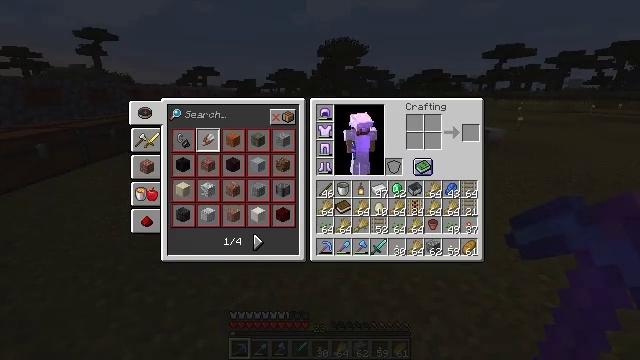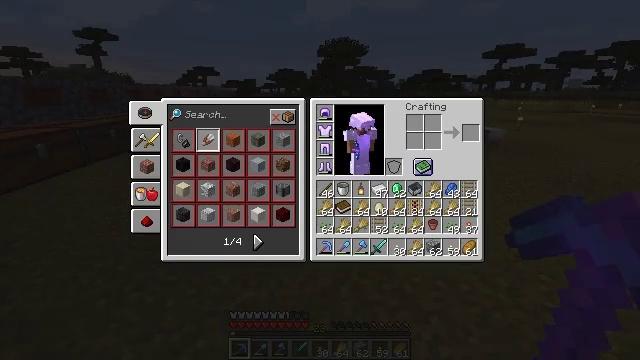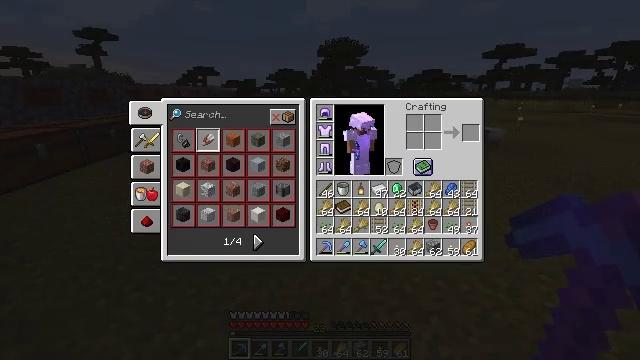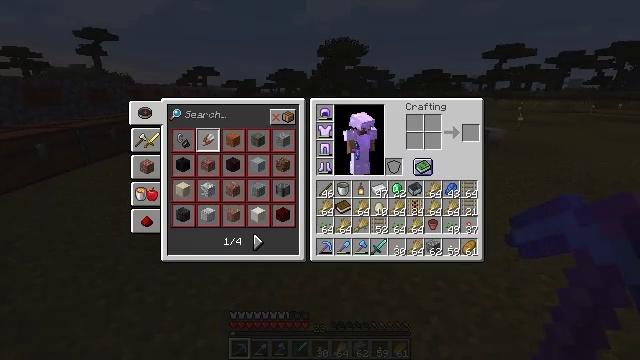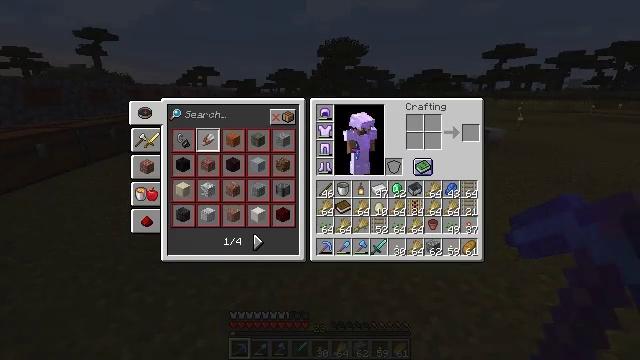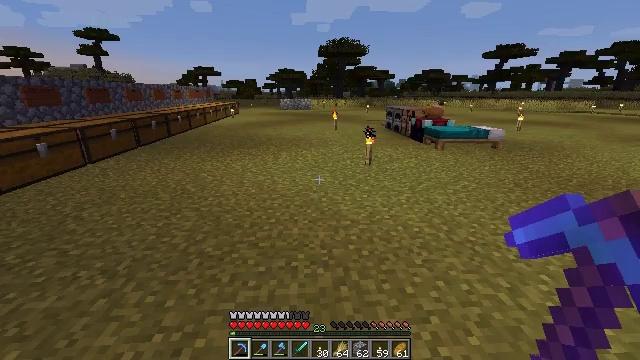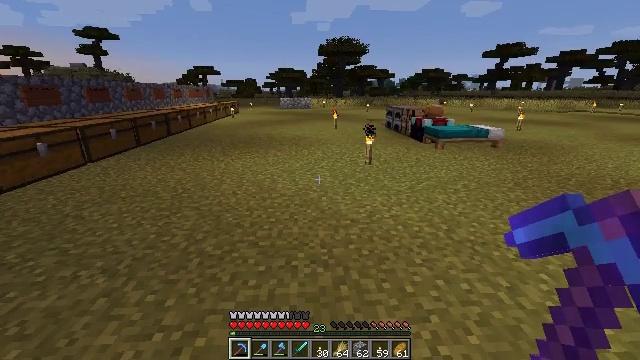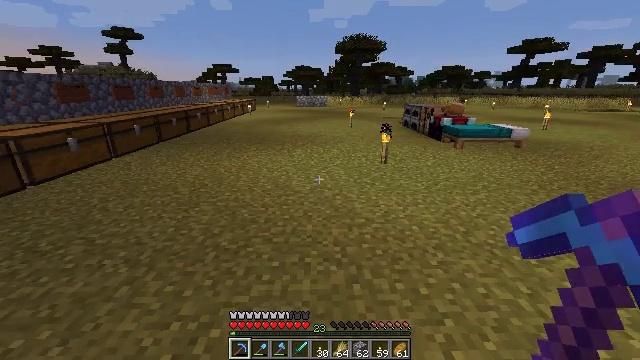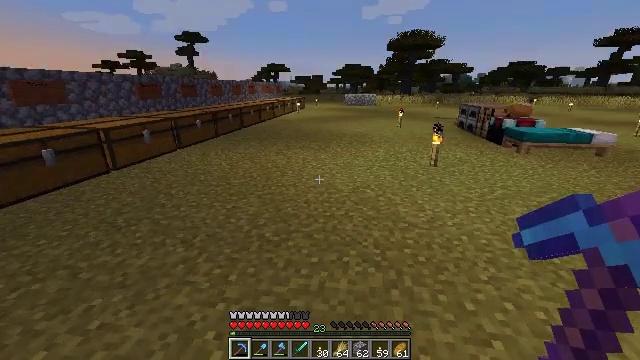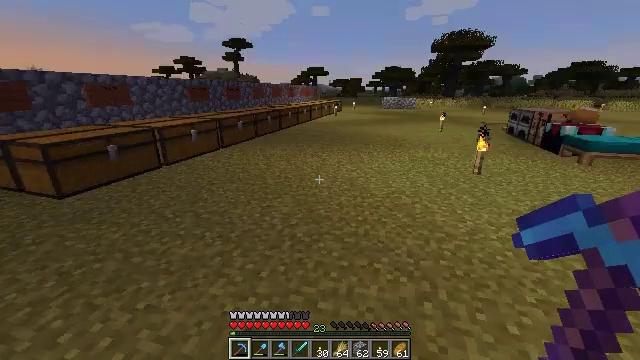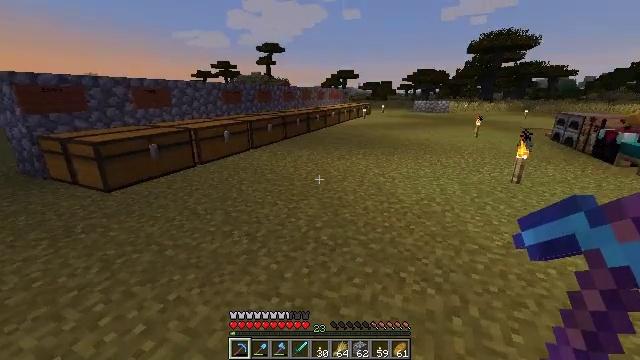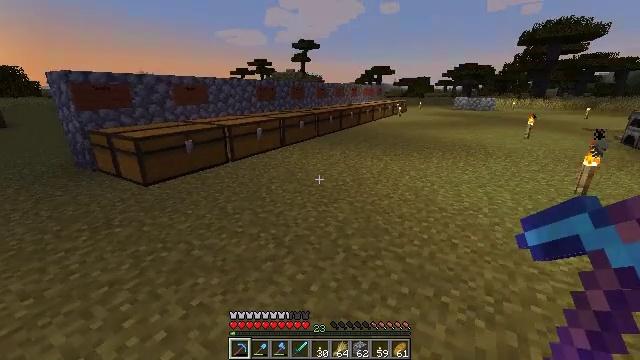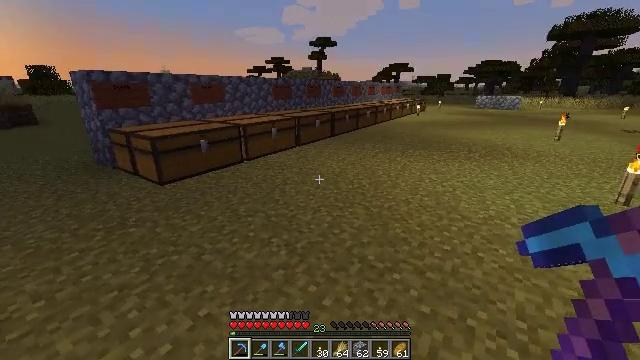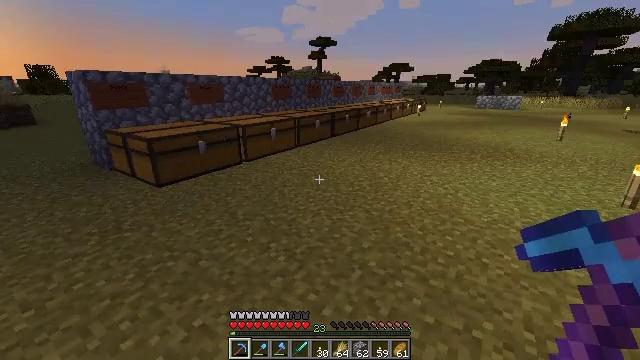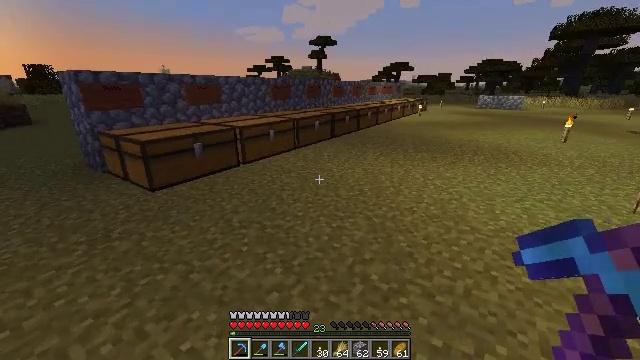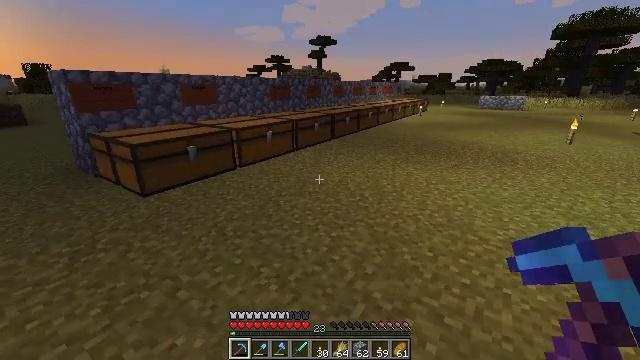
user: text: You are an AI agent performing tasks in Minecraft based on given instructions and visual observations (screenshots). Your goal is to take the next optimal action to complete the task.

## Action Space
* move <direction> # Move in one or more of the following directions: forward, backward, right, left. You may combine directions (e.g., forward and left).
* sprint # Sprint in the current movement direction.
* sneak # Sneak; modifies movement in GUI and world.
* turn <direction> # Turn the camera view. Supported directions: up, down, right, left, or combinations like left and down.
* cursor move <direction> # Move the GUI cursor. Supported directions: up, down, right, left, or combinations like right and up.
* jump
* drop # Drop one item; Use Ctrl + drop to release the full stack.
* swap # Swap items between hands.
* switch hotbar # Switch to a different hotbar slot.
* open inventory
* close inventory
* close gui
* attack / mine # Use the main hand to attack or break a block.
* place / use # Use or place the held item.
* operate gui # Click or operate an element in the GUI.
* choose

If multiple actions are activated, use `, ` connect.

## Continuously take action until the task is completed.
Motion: motion action
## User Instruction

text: Drop a lantern.
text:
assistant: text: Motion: no_op
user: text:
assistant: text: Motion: no_op
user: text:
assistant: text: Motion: no_op
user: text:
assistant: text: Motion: no_op
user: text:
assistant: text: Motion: no_op
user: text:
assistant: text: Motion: no_op
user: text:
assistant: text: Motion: turn left
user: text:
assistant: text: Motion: turn left
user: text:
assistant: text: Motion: turn left
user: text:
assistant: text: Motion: move forward, turn left
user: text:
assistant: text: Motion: move forward, turn left
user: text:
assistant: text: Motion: move forward, turn left
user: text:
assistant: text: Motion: move forward
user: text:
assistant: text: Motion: move forward
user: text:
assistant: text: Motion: move forward
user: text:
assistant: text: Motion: move forward
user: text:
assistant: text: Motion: move forward
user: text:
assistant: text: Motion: move forward, turn left
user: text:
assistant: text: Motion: move forward, turn left
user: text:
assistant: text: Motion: move forward, turn left
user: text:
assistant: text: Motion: move forward, turn left
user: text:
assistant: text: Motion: move forward, turn left
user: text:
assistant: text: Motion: move forward, turn left
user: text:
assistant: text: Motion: move forward and move right, turn left
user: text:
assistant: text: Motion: move forward and move right
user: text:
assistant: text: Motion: move forward and move right
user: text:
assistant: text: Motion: move forward and move right, turn left and down
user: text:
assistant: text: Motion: move forward, turn left and down
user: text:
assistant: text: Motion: move forward, turn left
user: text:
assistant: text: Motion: move forward, use / place